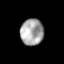
Tissue: lung
Cell type: Epithelial cells
Senescence score: 0.5483
Nuclear area (px): 597
Mean DAPI intensity: 166.317